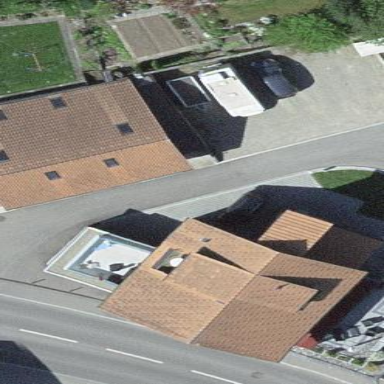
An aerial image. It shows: Residential building.